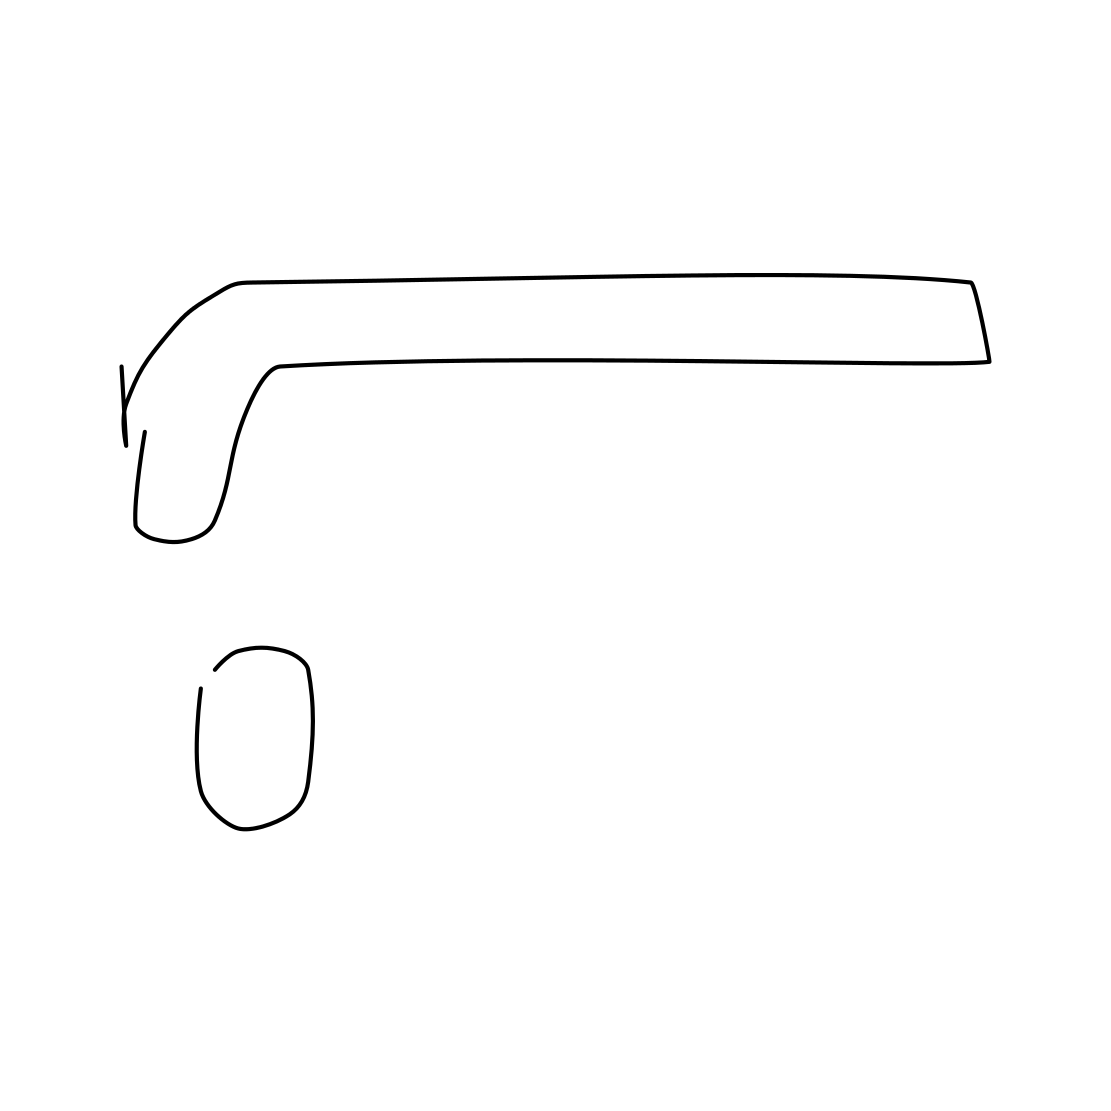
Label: door handle